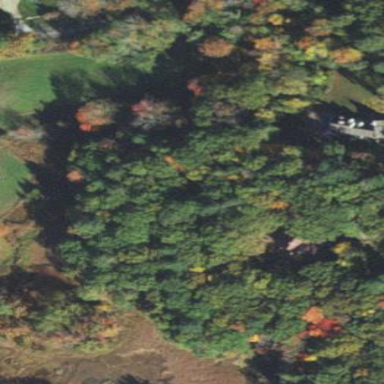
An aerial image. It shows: Mixed woodland area with variety of trees.